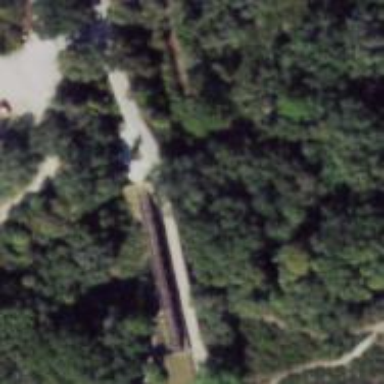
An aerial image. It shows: Abandoned railway on trestle bridge.